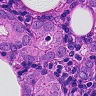
Metastatic tissue present: yes